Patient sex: M
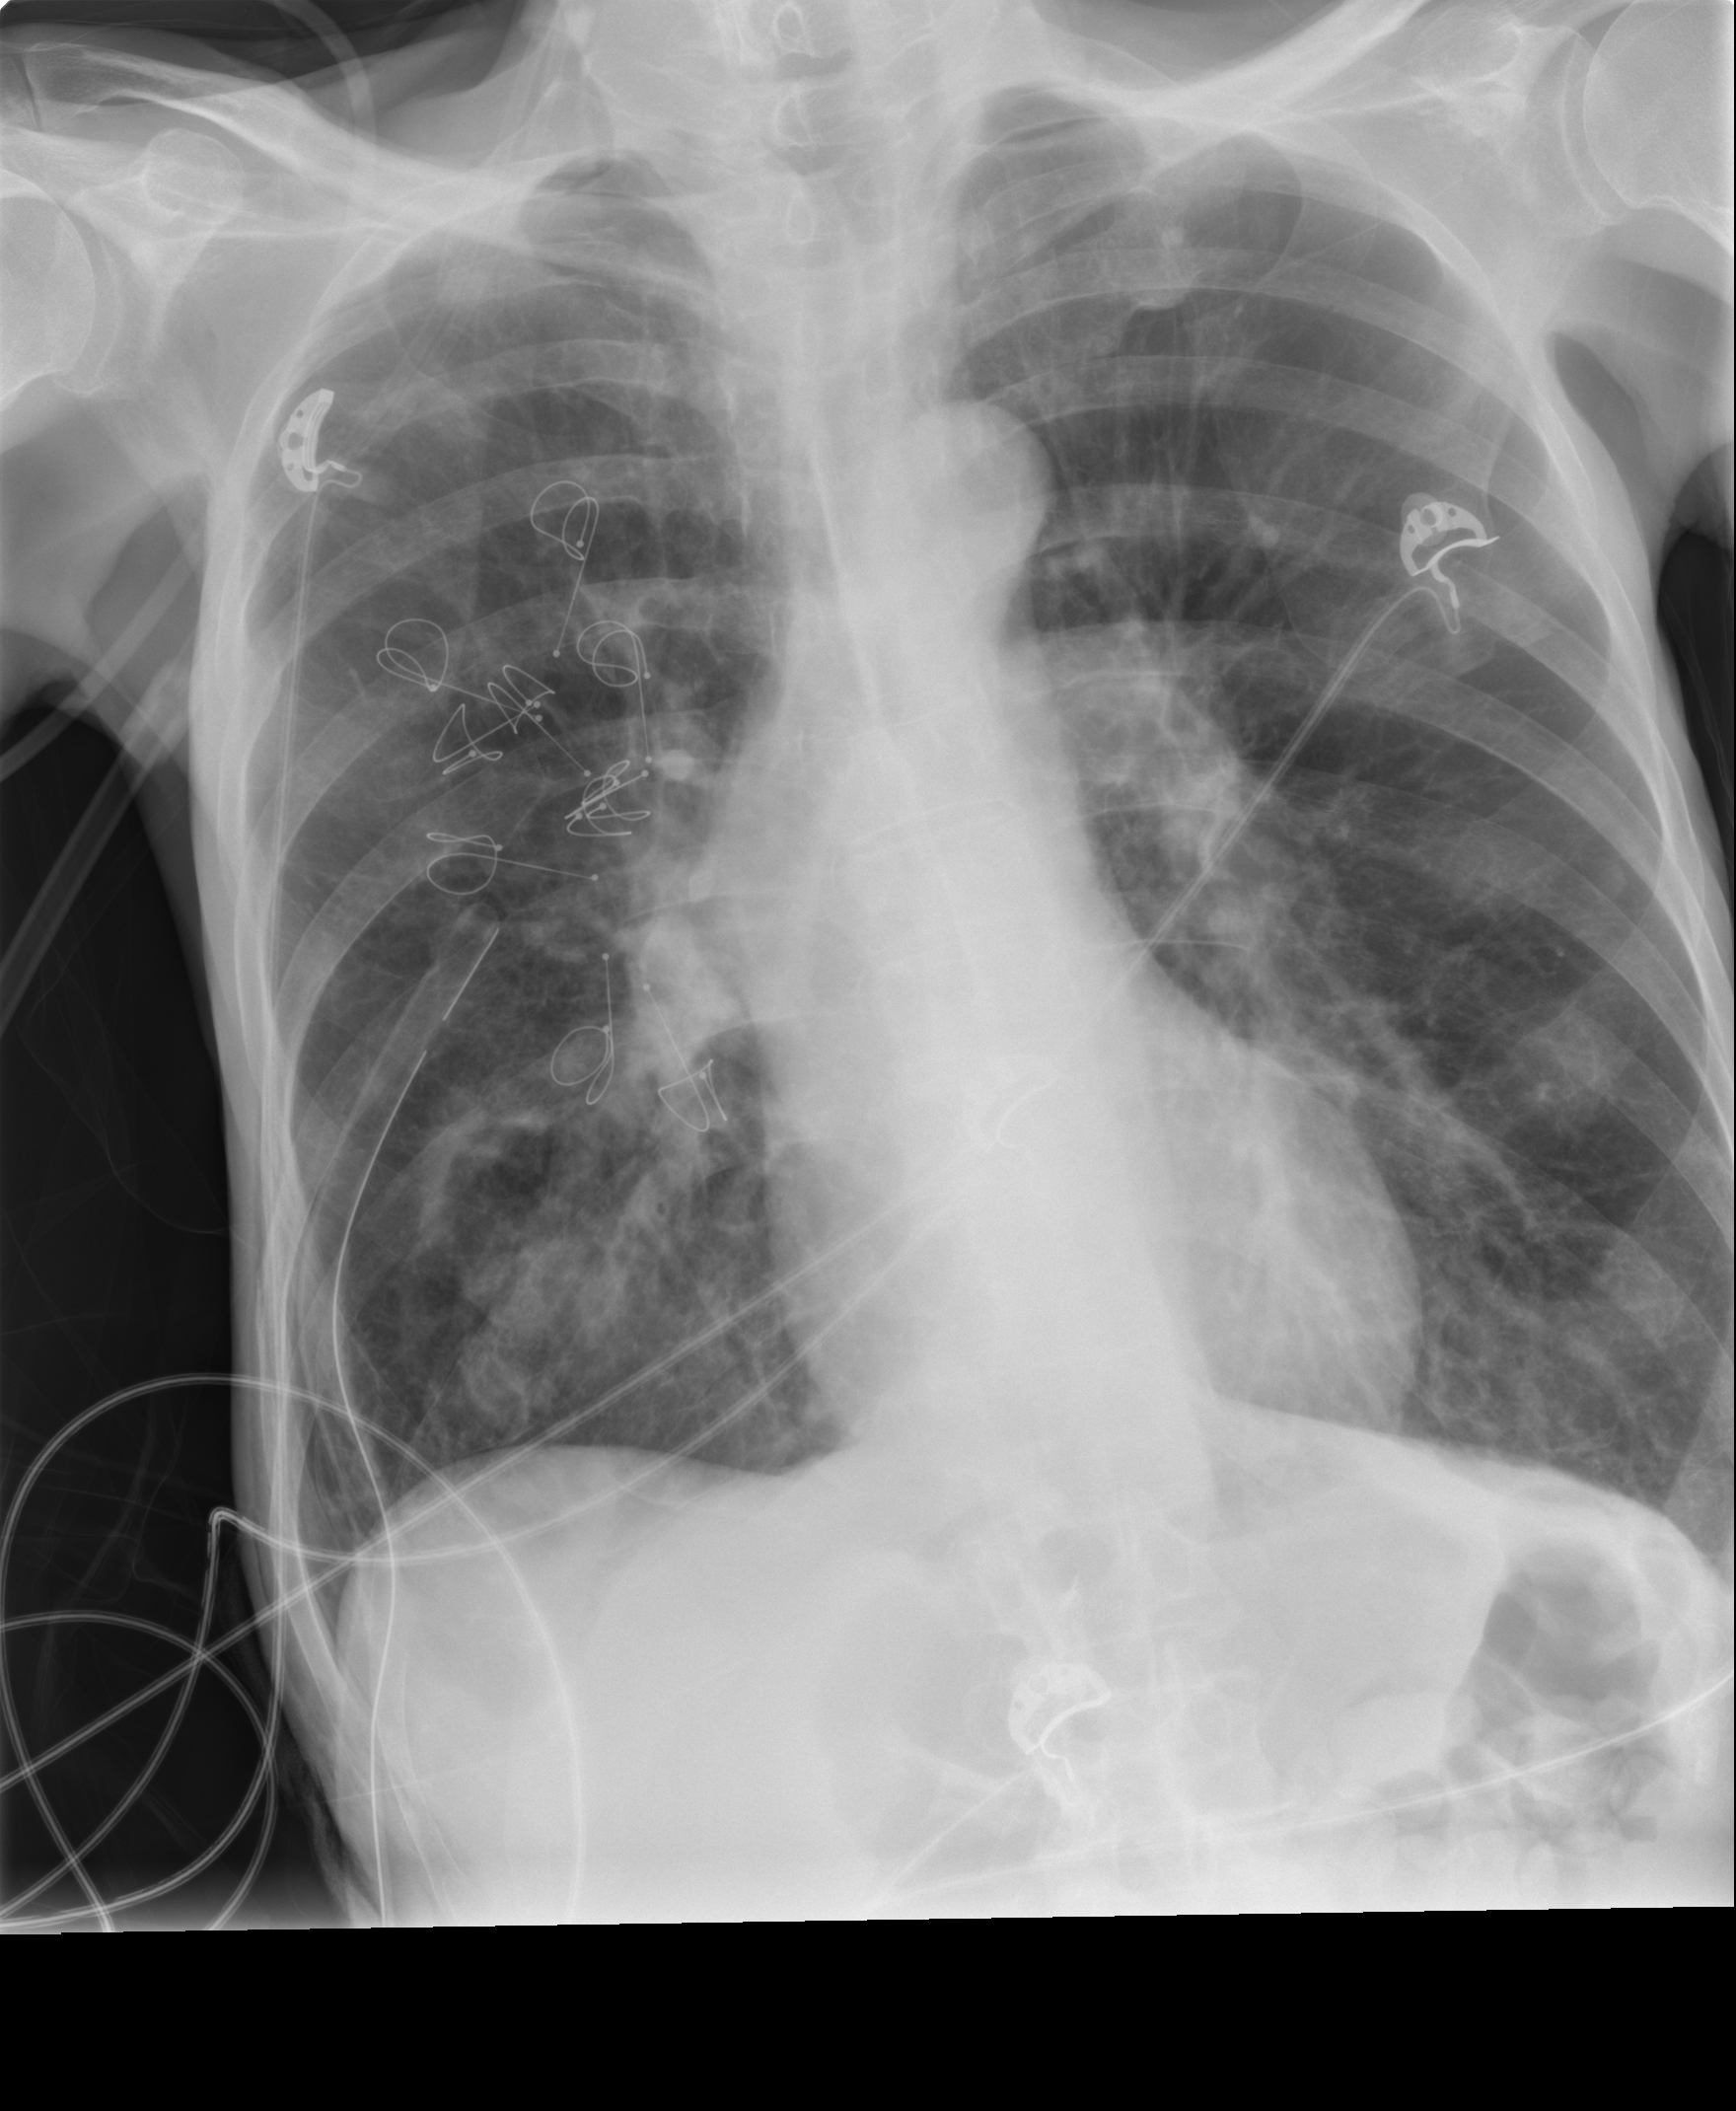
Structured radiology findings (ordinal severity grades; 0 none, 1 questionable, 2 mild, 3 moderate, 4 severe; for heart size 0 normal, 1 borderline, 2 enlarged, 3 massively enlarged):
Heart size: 0
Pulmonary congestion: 0
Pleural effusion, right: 0
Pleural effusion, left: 0
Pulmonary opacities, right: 2
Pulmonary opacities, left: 0
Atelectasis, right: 2
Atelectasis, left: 0